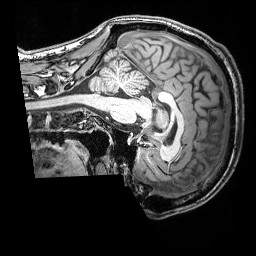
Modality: T1w
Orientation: sagittal
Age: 27
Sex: male
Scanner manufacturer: siemens
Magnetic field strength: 3 T
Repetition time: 2.53 s
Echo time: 0.00388 s